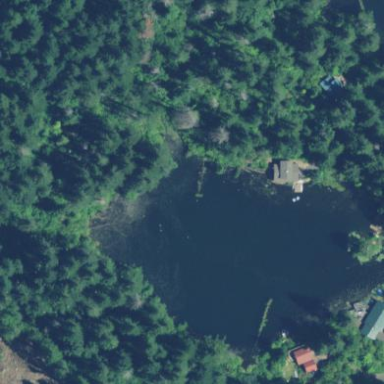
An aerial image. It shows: Beautiful lake or pond surrounded by nature.